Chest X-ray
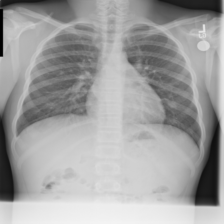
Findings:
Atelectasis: negative
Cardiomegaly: negative
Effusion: negative
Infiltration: negative
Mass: negative
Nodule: negative
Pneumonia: negative
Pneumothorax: negative
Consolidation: negative
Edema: negative
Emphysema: negative
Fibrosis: negative
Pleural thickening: negative
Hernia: negative